Question: I use ggplot 2.2.0 and R version 3.3.2 w64
According to <URL> I can specify a function to provide the facet labels.
I plot patient data of a study:

I have a dataframe with the Ids and the data, and I have a second dataframe containing some general information (age and gender)
'''
patmeta <- data.frame(
"pat_id"=c(66, 103, 219, 64, 62, 111, 232),
"gender"=c("f","f","f", "m","f", "f", "f"),
"age"=c(56, 32, 73, 58,37,33,52))
'''
I defined a global labeller function and a special one for my pat_id (pat_id_fac is the same as pat_id but as a factor, pat_id is numeric)
'''
PatIdLabeller <- function(id) {
res <- sprintf("Pat %s (%i y, %s)", id,
subset(patmeta, pat_id == id)$age,
subset(patmeta, pat_id == id)$gender)
return(res)
}
globalLabeller <- labeller(
pat_id_fac = PatIdLabeller,
pat_id = PatIdLabeller,
.default = label_both
)
'''
Testing the PatIdLabeller function gives the desired output (though I think, using subset is not most elegant way to do it), e.g.
'''
> PatIdLabeller('103')
[1] "Pat 103 (32 y, f)"
'''
But using it in ggplot, the IDs are correct, but age and gender are for all the same (last row of patmeta) as you see in the picture.
A subset of my qdat is the following
'''
structure(list(pat_id = c(103L, 103L, 103L, 64L, 64L, 64L, 66L,
66L, 66L, 219L, 219L, 219L, 62L, 62L, 62L, 111L, 111L, 111L,
232L, 232L, 232L), pat_id_fac = structure(c(4L, 4L, 4L, 2L, 2L,
2L, 3L, 3L, 3L, 6L, 6L, 6L, 1L, 1L, 1L, 5L, 5L, 5L, 7L, 7L, 7L
), .Label = c("62", "64", "66", "103", "111", "219", "232"),
class = c("ordered", "factor")),
Activity = structure(c(9L, 3L, 9L, 2L, 9L, 9L, 9L,
2L, 2L, 3L, 8L, 4L, 2L, 2L, 2L, 4L, 4L, 7L, 2L, 2L, 9L), .Label = c("",
"Anderes", "Essen", "Hausarbeit", "Hobbies", "Korperpflege",
"Liegen", "Medienkonsum", "Sozialer Kontakt"), class = "factor")),
.Names = c("pat_id", "pat_id_fac", "Activity"), row.names = c(1L, 2L, 3L,
128L, 129L, 130L, 199L, 200L, 201L, 217L, 218L, 219L, 343L, 344L, 345L,
397L, 398L, 399L, 451L, 452L, 453L), class = "data.frame")
g.bar.activities <-
ggplot(data=qdat, aes(x=Activity)) +
geom_bar() +
facet_wrap(~ pat_id_fac, labeller= globalLabeller)
'''
From other questions and answers, I know I could define a character vector, but I am lazy and would like to do it more elegant reusing my patmeta, because the list of study participants will become quite long and evolve over time.
With smaller test data set
'''
t <- data.frame("pat_id"=c(103, 103, 103, 219, 219, 219),
"Activity" = c("sleep", "sleep", "eat", "eat", "eat", "sleep"))
patmeta <- data.frame("pat_id"=c(103, 219),
"gender"=c("m","f"), "age"=c(32,52))
ggplot(data=t, aes(x=Activity)) + geom_bar() +
facet_wrap(~pat_id, labeller=globalLabeller)
'''
I get exactly what I want. I don't see the difference.
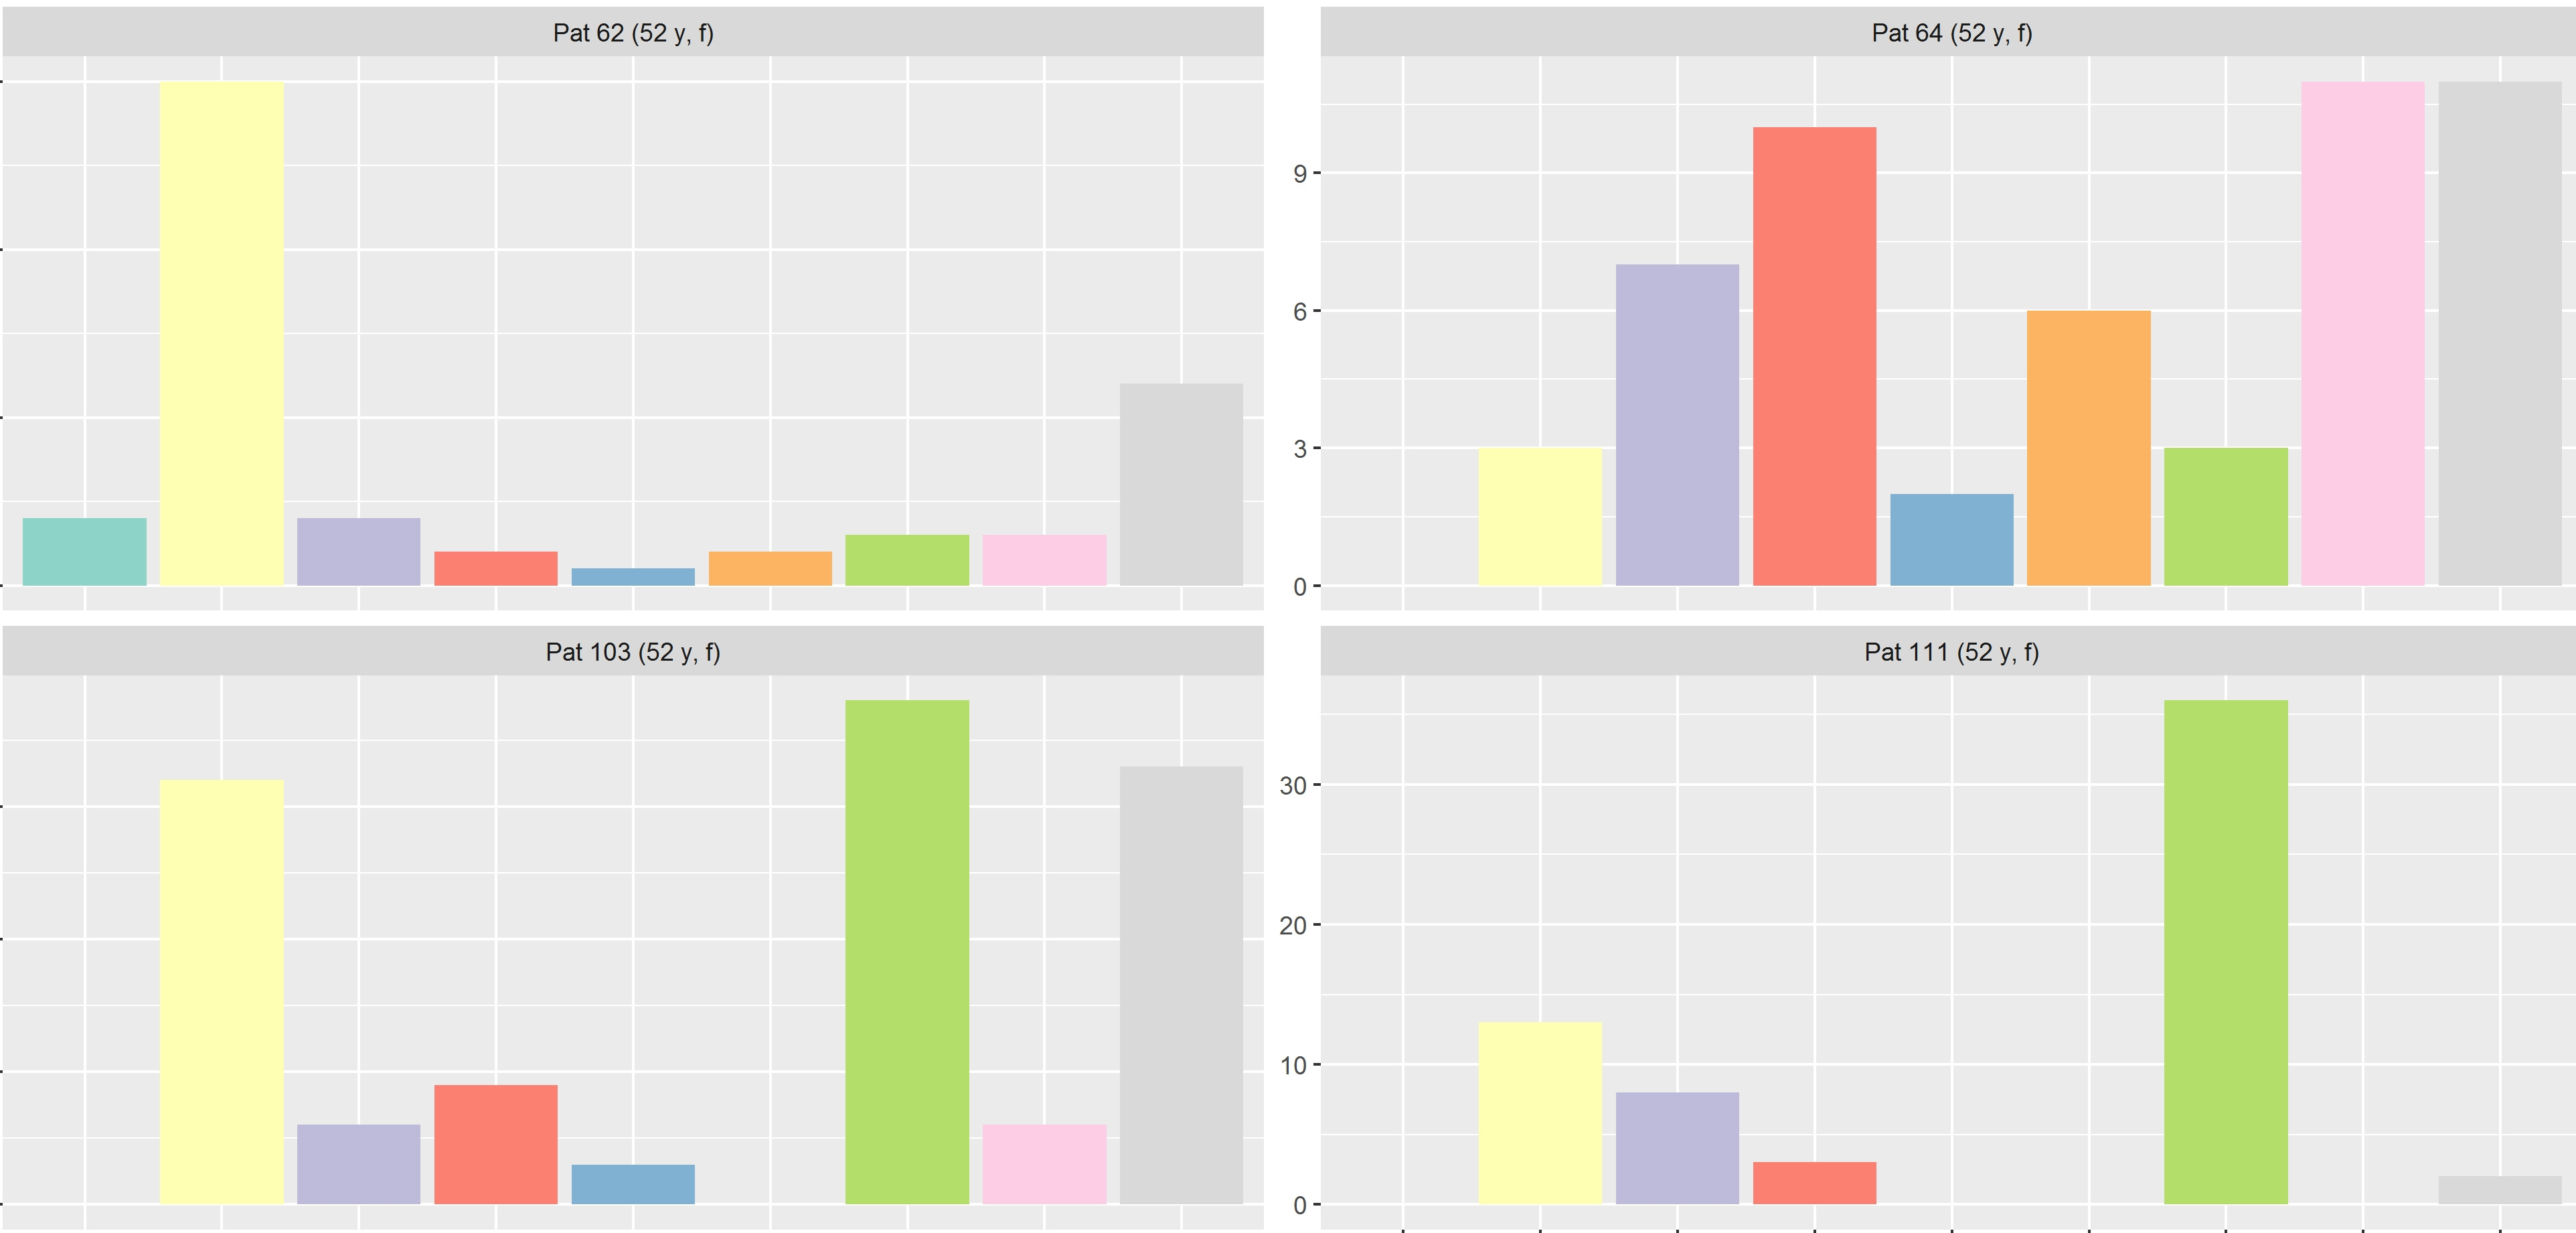
Answer: It appears that the subsetting is not working properly, likely because the '==' is trying to act as a vector along the length of all of the 'id''s being passed in. That is, it is checking each 'pat_id' in 'patmeta' to see if it matches the 'pat_id' passed in. The differences in sorting are somehow leaving only that one 'pat_id' matching.
You can see this in action if you try any of the following:
'''
PatIdLabeller(c(103, 66))
'''
gives 'character(0)' and this warning:
> In pat_id == id : longer object
length is not a multiple of shorter object length
because none of the rows return, and R is forced to repeat the elements in the '=='
'''
ggplot(data=head(qdat), aes(x=Activity)) +
geom_bar() +
facet_wrap(~ pat_id, labeller= globalLabeller)
'''
gives a plot with duplicated age/gender again, and this warning
> In pat_id == id : longer object length is not a
multiple of shorter object length
(ditto above).
Of note, even with your smaller data set, if you reverse the row order of your new 'patmeta' (so that 219 is before 103), then run the code you get
> Error in FUN(X[[i]], ...) : Unknown input
because the labeller is returning an empty 'character()' (as above).
I don't have a lot of experience with labellers (this answer was a good chance to explore them), but this one should work by using 'left_join' from 'dplyr', rather than trying to use '=='.
'''
myLabeller <- function(x){
lapply(x,function(y){
toLabel <-
data.frame(pat_id = y) %>%
left_join(patmeta)
paste0("Pat ", toLabel$pat_id
, " (", toLabel$age, "y, "
, toLabel$gender, ")")
})
}
'''
and use gives:
'''
ggplot(data=qdat, aes(x=Activity)) + geom_bar() +
facet_wrap(~pat_id, labeller=myLabeller) +
theme(axis.text.x = element_text(angle = 45, hjust = 1))
'''
<URL>
An alternative option would be to skip the labeller step, and just generate the label you actually want to use directly. Here, just merge the meta data with the patient data (using 'left_join' from 'dplyr'), then generate a column using the format/style that you want (here, using 'mutate' from 'dplyr' and 'paste0').
'''
forPlotting <-
qdat %>%
left_join(patmeta) %>%
mutate(forFacet = paste0("Pat ", pat_id
, " (", age, "y, "
, gender, ")"))
'''
Then, use that data for plotting, and the new column for faceting.
'''
ggplot(forPlotting, aes(x=Activity)) +
geom_bar() +
facet_wrap(~forFacet) +
theme(axis.text.x = element_text(angle = 45, hjust = 1))
'''
gives
<URL>
note that the facets are now sorted alphabetically, but you could adjust that as needed by setting the column as a factor with explicitly sorted levels when you make it.